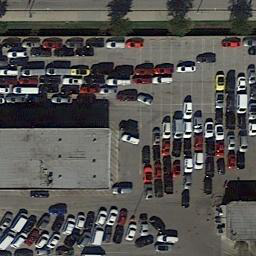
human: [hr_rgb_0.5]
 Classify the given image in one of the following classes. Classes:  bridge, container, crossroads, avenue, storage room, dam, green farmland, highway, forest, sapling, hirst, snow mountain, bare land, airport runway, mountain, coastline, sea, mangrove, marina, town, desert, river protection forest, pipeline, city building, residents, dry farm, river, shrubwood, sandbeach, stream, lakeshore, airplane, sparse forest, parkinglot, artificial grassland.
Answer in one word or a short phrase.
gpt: parkinglot